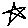
Label: star